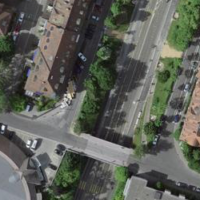
EUNIS habitat code: 57
Species observed at this site:
Galium mollugo
Veronica hederifolia
Ajuga reptans
Symphoricarpos albus
Campanula rapunculus
Urtica dioica
Geum urbanum
Lotus corniculatus
Senecio vulgaris